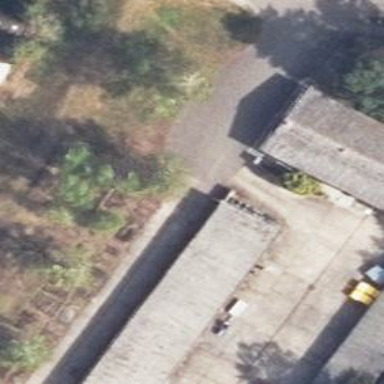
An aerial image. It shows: Group of garages.